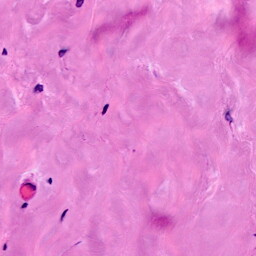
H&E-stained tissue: Breast